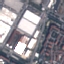
Land use / land cover: Industrial